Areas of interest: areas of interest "China CNOOC University Town Gas Station"
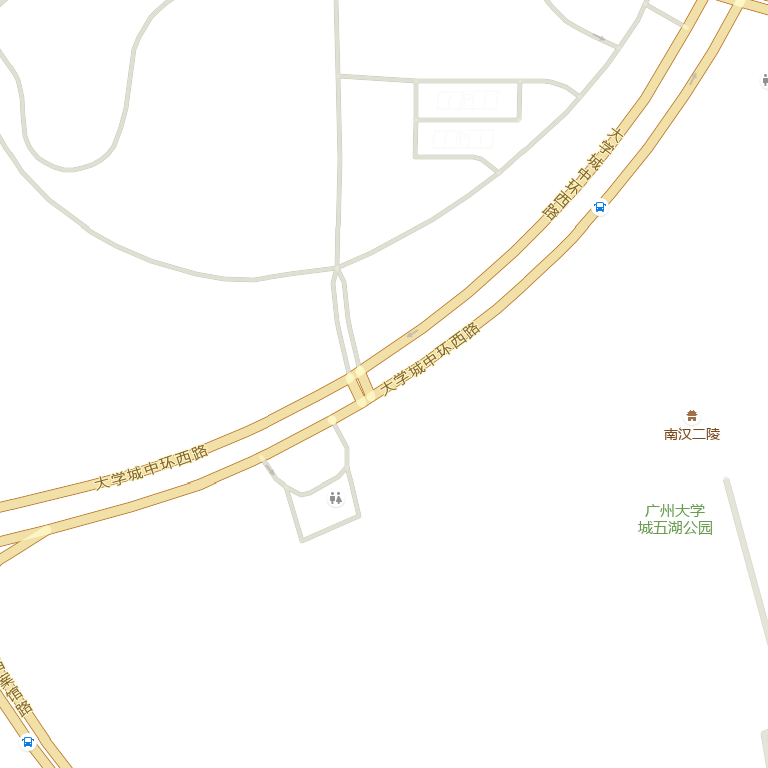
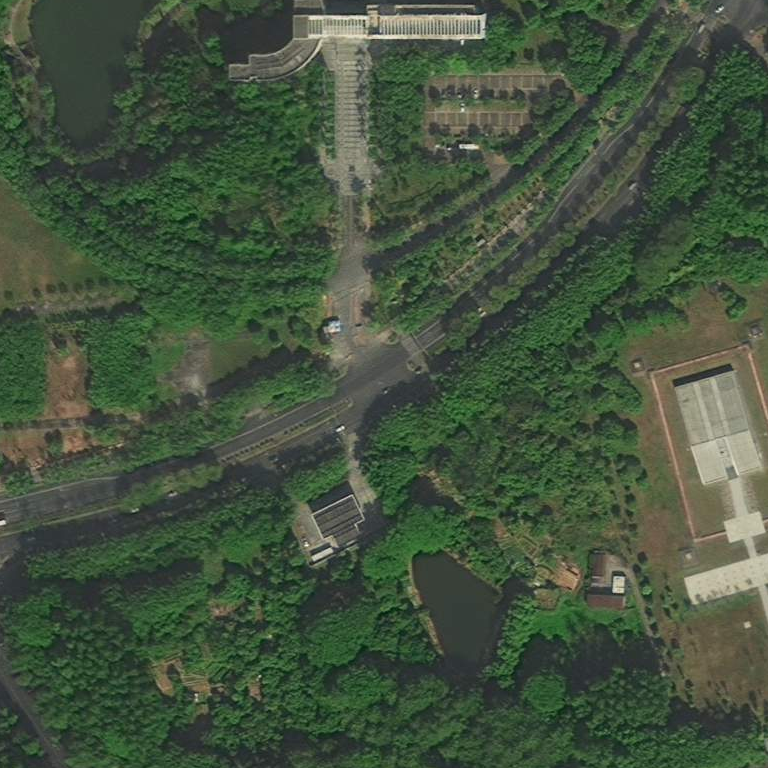